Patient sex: F
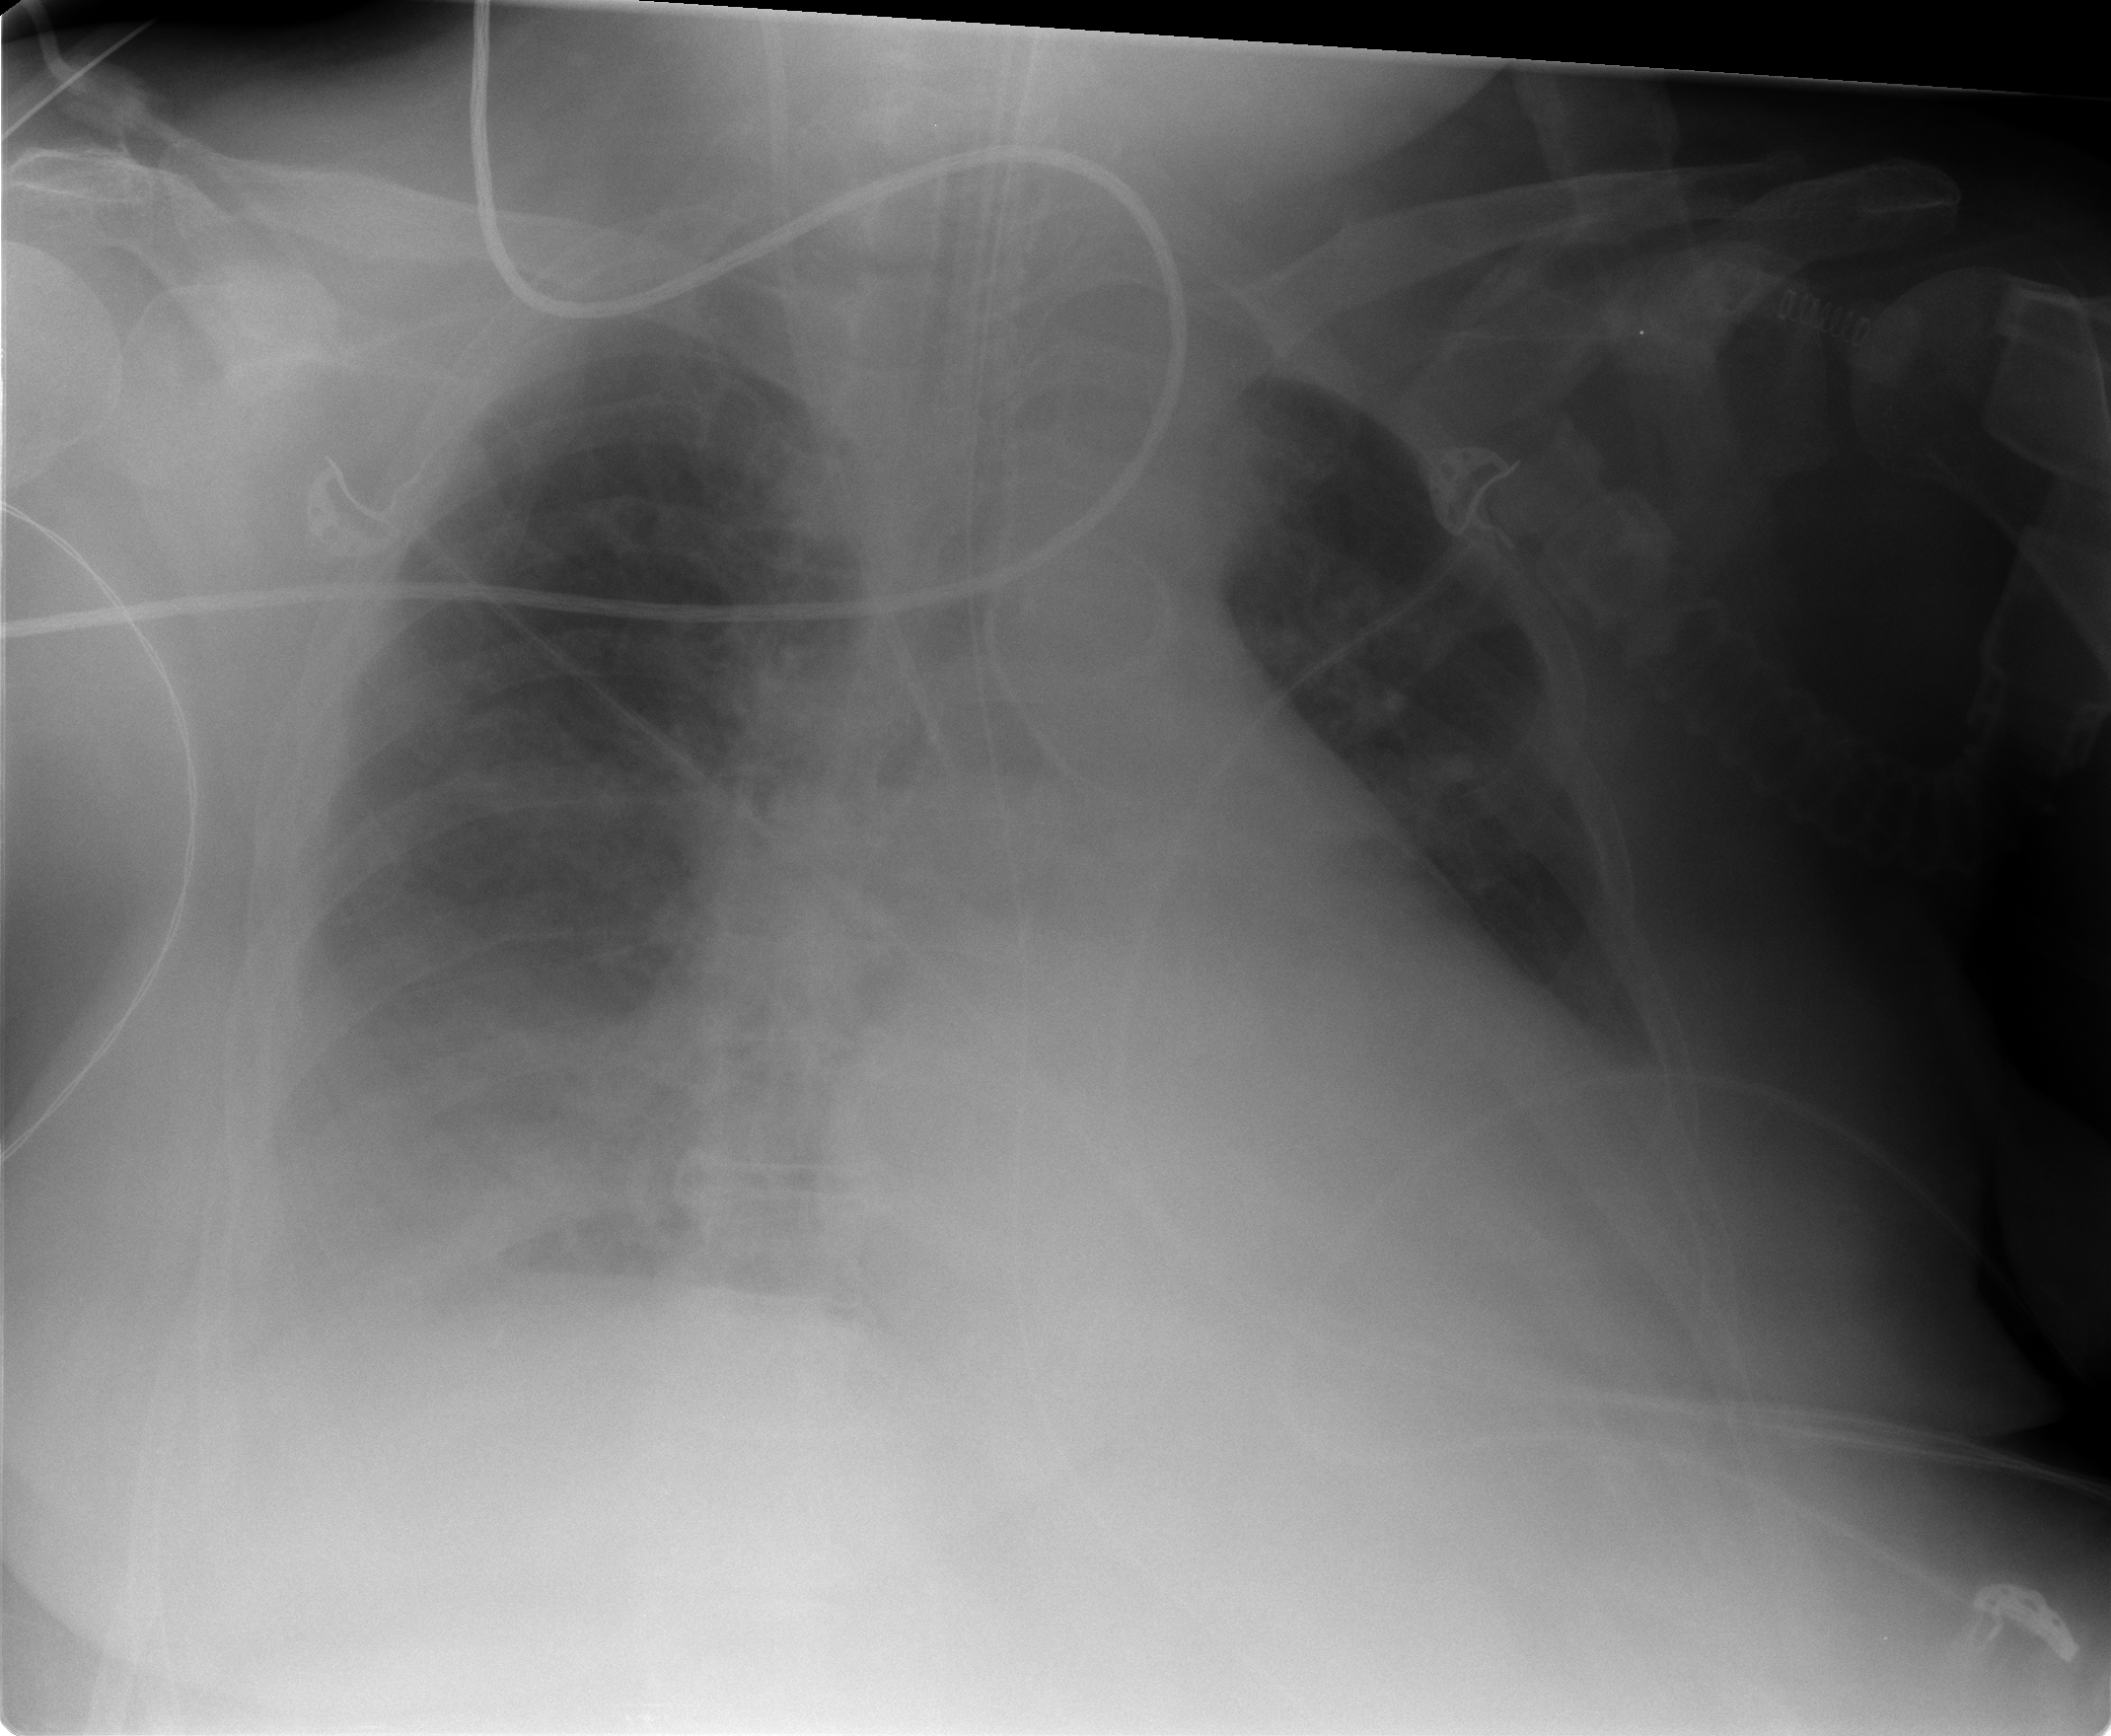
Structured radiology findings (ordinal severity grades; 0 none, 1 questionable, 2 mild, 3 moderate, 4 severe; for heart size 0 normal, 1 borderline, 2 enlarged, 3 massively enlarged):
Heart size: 2
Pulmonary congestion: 0
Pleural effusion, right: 2
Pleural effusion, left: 2
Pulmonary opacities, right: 0
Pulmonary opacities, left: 0
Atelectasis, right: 3
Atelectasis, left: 2